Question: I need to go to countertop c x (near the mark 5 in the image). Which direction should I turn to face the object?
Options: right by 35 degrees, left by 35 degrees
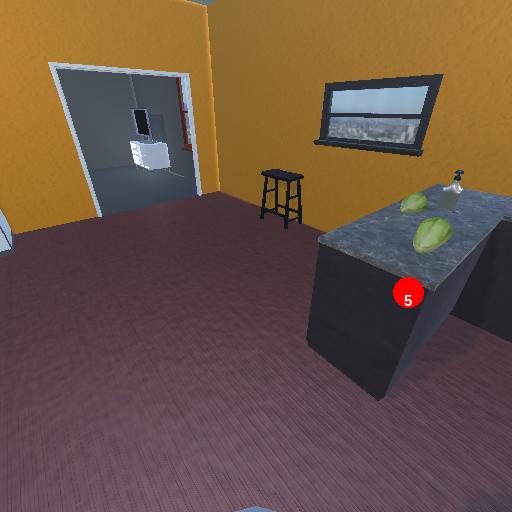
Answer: right by 35 degrees